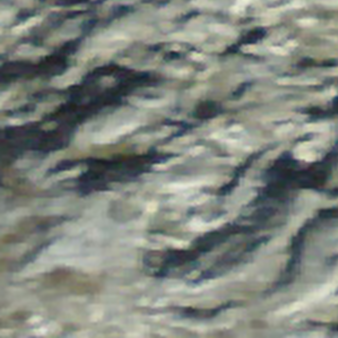
Label: other